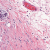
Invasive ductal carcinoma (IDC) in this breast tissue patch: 1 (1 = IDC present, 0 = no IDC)